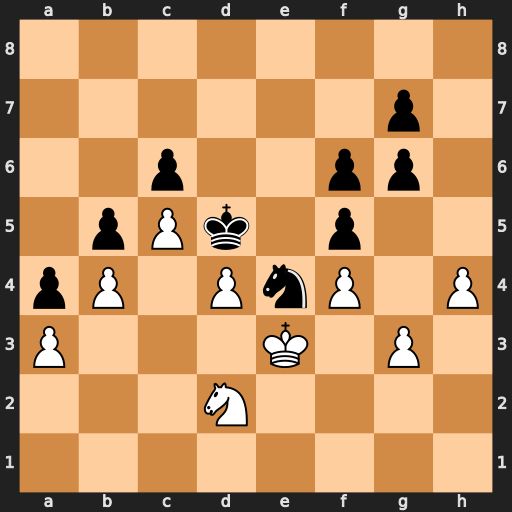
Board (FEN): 8/6p1/2p2pp1/1pPk1p2/pP1PnP1P/P3K1P1/3N4/8
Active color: w
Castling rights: -
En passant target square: -
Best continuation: Nxe4 fxe4 h5 f5 hxg6